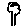
Label: tree